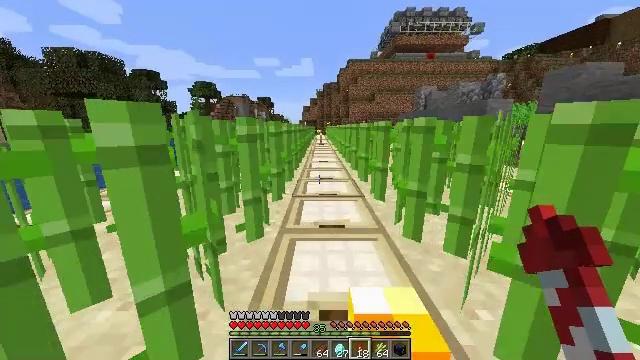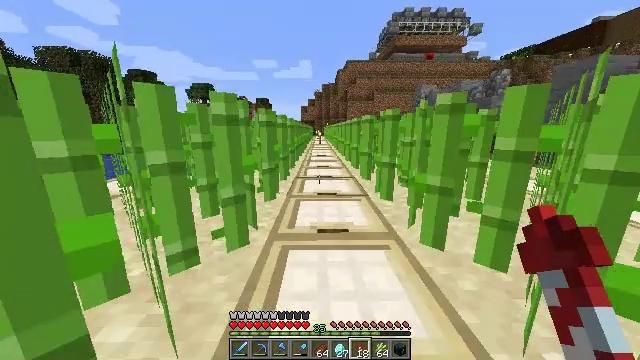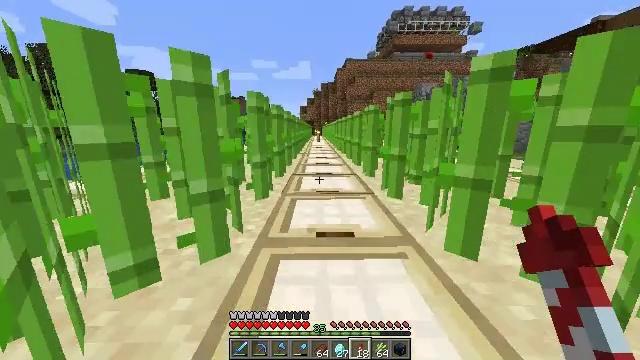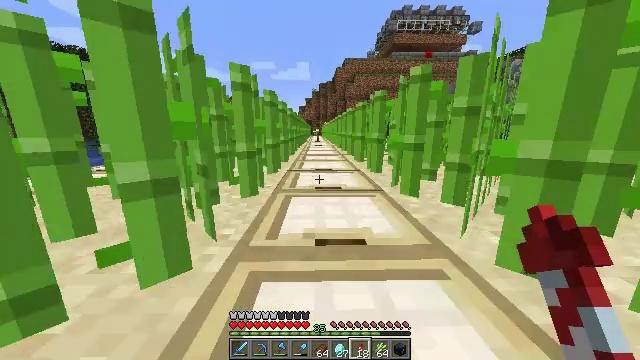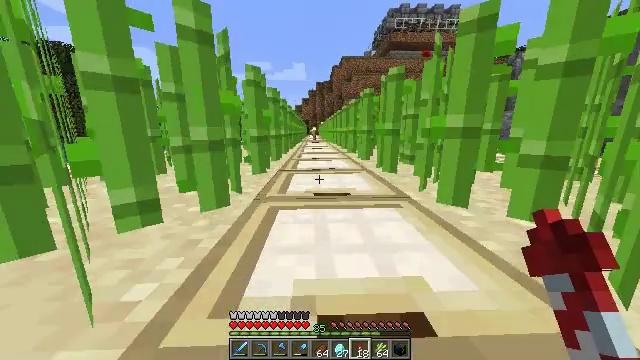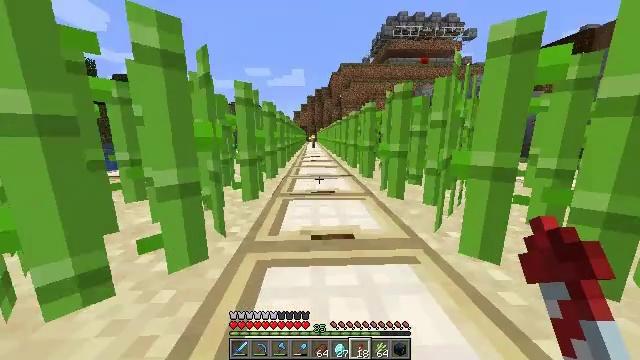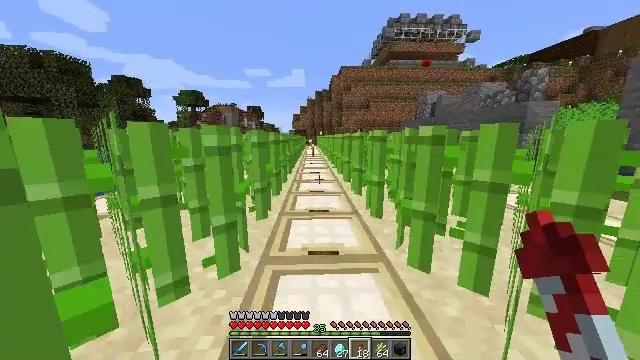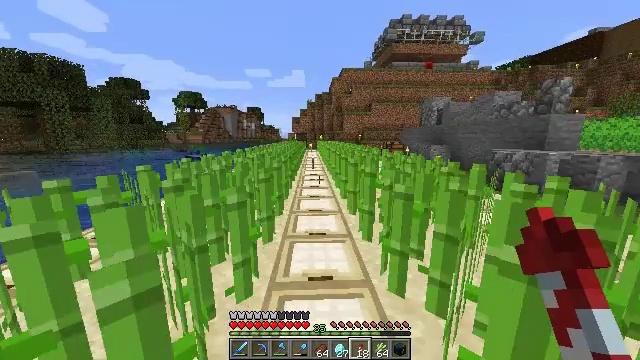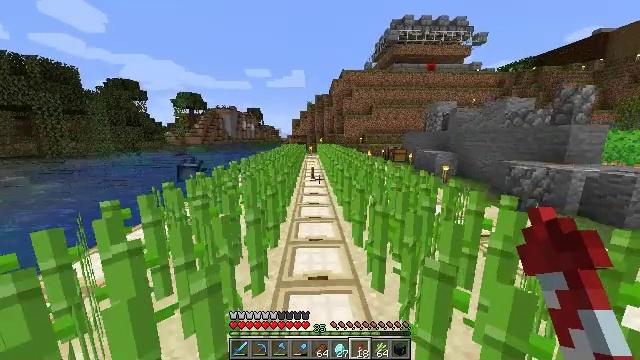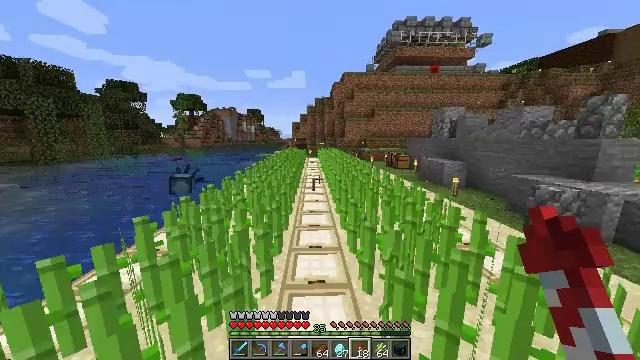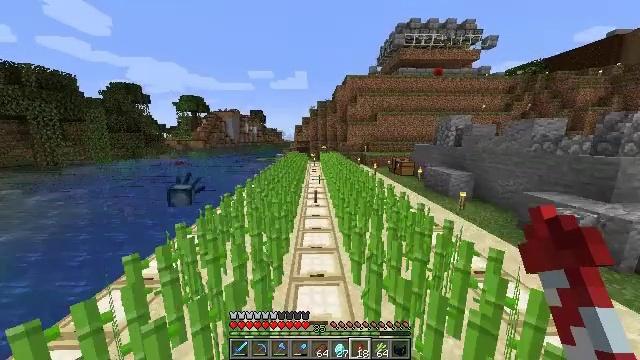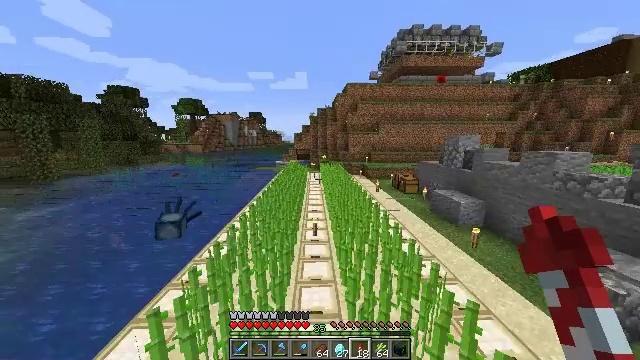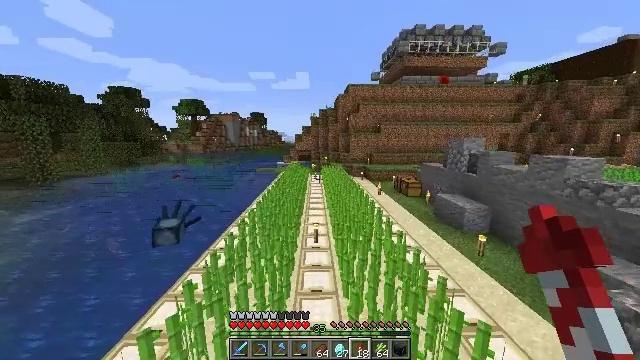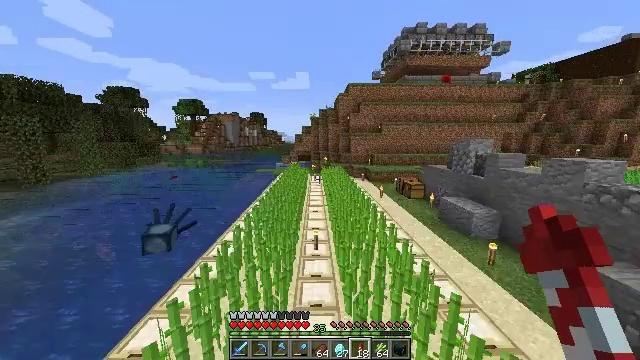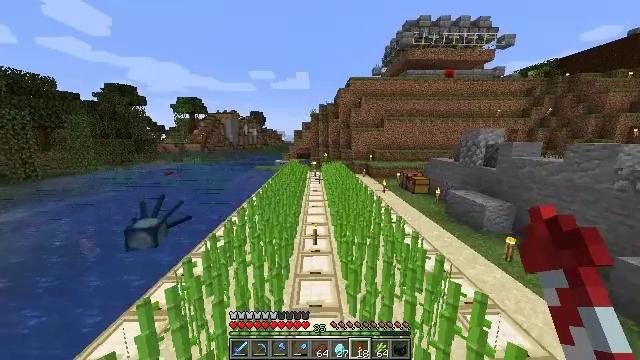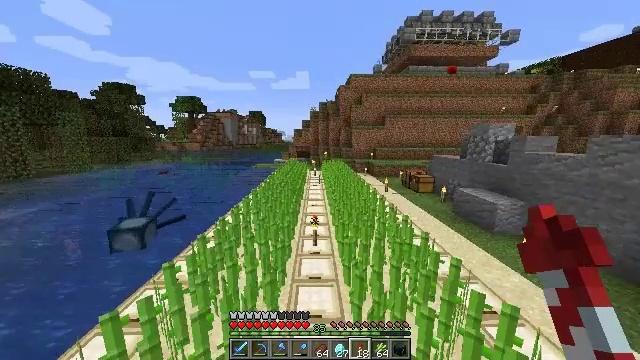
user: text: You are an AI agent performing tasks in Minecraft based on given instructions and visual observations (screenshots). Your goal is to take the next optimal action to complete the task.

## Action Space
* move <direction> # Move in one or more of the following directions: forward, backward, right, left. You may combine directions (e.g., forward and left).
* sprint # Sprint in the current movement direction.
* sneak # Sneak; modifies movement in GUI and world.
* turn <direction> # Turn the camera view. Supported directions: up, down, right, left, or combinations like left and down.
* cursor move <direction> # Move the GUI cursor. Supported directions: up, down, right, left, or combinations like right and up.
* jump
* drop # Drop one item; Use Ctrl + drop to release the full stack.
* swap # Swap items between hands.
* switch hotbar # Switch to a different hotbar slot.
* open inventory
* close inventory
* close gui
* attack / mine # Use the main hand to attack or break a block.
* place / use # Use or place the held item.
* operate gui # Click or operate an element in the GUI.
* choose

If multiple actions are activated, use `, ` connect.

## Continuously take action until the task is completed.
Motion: motion action
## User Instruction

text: Attack the ender chest to collect it.
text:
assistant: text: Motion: move forward, sprint
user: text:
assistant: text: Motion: move forward, sprint
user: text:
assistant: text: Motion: move forward, sprint
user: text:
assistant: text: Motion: move forward, sprint, jump
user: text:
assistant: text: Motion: move forward, sprint, turn up, jump
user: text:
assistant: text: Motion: move forward, sprint, jump
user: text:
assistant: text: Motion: move forward, sprint, jump
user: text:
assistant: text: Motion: move forward, sprint, jump
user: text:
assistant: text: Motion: move forward, sprint, jump
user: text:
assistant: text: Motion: move forward, sprint
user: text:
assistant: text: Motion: move forward, sprint
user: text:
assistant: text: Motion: move forward, sprint, jump
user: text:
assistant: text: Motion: move forward, sprint, jump
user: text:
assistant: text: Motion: move forward, sprint, jump
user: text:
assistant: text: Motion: move forward, sprint
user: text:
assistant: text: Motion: move forward, sprint
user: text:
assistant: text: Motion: move forward, sprint
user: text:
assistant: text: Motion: move forward, sprint
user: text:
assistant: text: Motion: move forward, sprint
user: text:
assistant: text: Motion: move forward, sprint
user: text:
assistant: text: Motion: move forward, sprint
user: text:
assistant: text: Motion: move forward, sprint
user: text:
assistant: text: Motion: move forward, sprint
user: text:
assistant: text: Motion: move forward, sprint
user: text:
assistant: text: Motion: move forward, sprint
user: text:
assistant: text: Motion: move forward, sprint
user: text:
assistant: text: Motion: move forward, sprint
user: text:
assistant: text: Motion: move forward, sprint
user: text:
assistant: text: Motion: move forward, sprint
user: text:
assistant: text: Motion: move forward, sprint